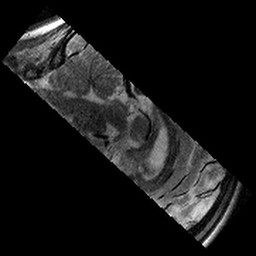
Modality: T2w
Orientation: sagittal
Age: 12
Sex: female
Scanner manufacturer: siemens
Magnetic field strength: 3 T
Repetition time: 7.7 s
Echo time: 0.067 s